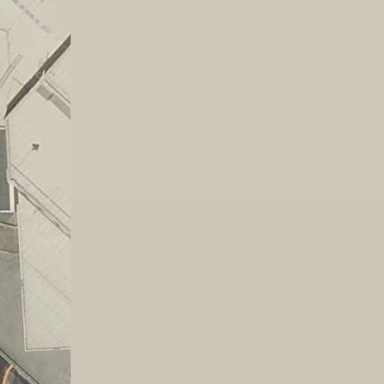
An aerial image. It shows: Building with flat roof and light grey color.